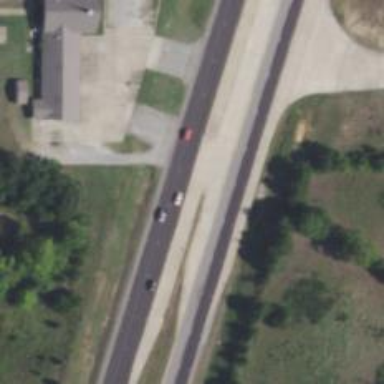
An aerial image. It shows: Trunk link highway.